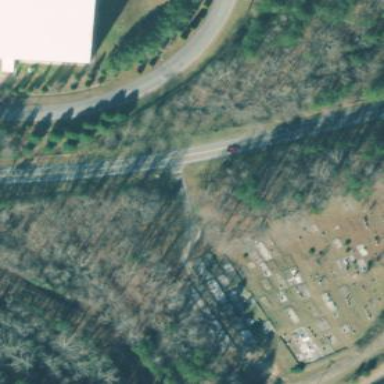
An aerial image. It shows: Cemetery.